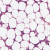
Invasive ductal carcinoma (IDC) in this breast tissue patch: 1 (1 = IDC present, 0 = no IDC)